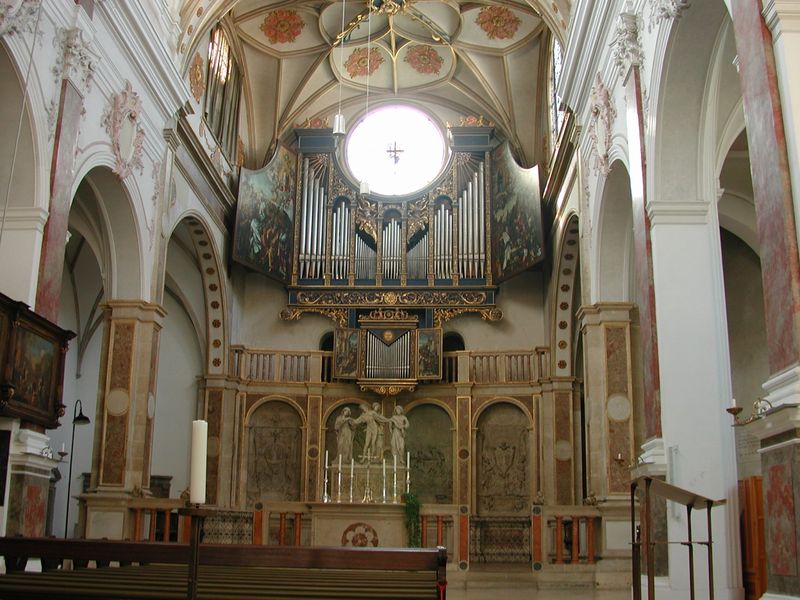
Titel: Augsburg, St. Anna, Fuggerkapelle
Standort: Augsburg, St. Anna, Fuggerkapelle (EU - D - B)
Schlagwörter: gemälde, schatten, weiß, fenster, glas, lampe, licht, pfeiler, säule, säulen, dach, gebäude, rose, rot, malerei, architektur, barock, bild, innenraum, kirche, sonne, gold, decke, innen, renaissance, rund, skulptur, schiff, bogen, bank, empore, figuren, rundbogen, treppen, kerze, kerzen, stuck, geländer, foto, bögen, eingang, gewölbe, kreuz, rundfenster, dom, rippen, münster, altar, bänke, pult, kerzenständer, kerzenhalter, kirchenbank, orgel, statuen, kanzel, chor, ballustrade, dürer, pfeifen, orgelpfeifen, augsburg, fugger, kirchenfenster, geäbude, grablege, katholisch, ganz, restauriert, orgelflügel, figuten, rung, kathedral, 1509, kirchenorgel, orglpfeifen, jörg, st anna, jörg breu, fuggerkapelle, daucher, rundbogten, gestühl4pflanze